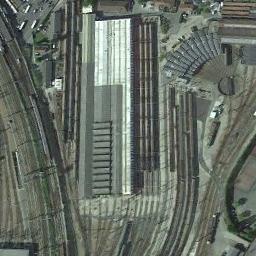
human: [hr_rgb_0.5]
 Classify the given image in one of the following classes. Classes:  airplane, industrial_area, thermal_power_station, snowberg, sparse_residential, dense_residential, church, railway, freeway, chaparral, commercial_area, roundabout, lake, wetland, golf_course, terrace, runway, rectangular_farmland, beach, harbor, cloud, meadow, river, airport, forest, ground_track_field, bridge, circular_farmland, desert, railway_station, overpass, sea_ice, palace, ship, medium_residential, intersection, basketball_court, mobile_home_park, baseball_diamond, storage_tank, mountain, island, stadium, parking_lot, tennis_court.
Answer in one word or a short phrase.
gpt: railway_station